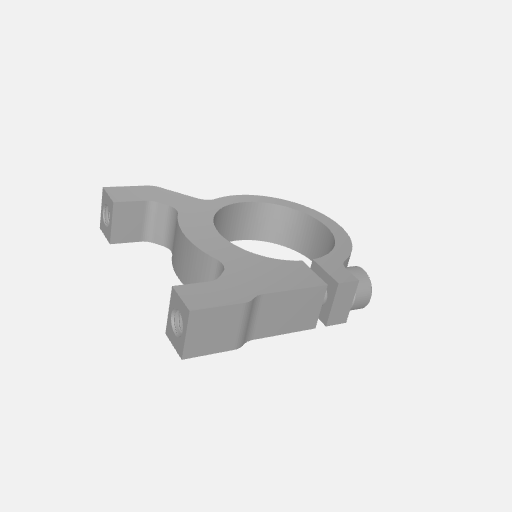
Part: Side1Post2ClampingMount21ID